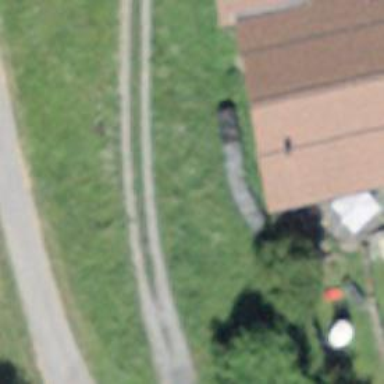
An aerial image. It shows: Unpaved driveway designed for service vehicles.